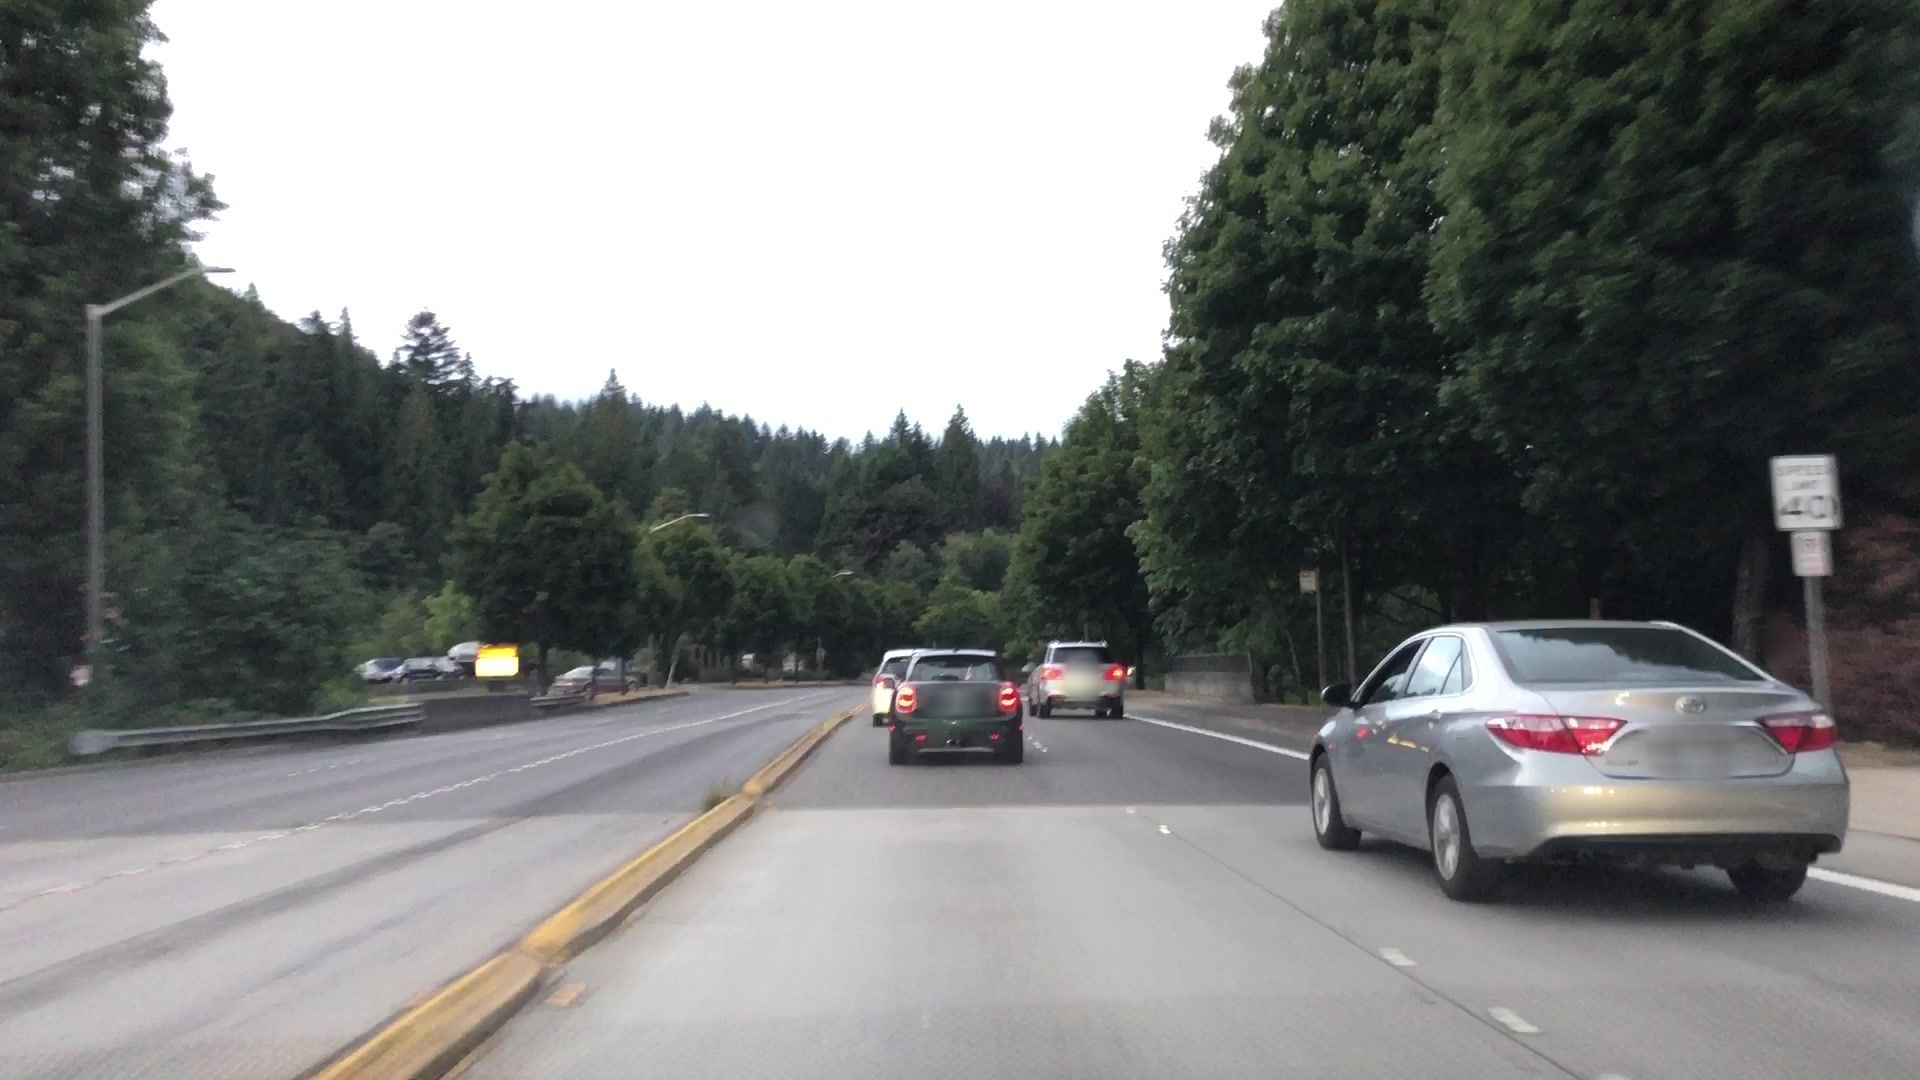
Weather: clear
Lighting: day
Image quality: slightly poor
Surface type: driving surface
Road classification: secondary
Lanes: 6, 5
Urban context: suburban or peri-urban
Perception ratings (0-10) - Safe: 4.27, Lively: 5.04, Beautiful: 7.85, Boring: 2.49, Depressing: 3.49, Wealthy: 5.38